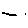
Label: line